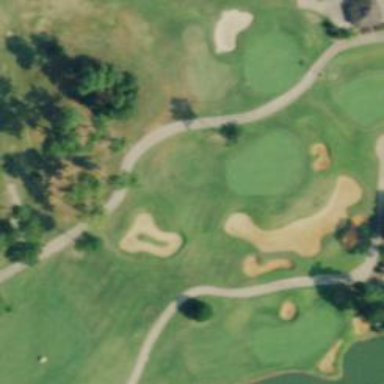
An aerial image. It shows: Golf hole.